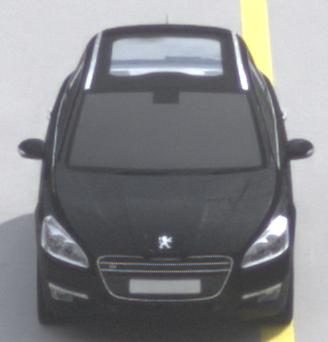
Make: Peugeot
Model: 508 SW 120 VTi
Detailed model: 508 (I) SW
Model produced from: 2011/03
Model produced until: 2014/05
Doors: 5
Color: black
Road condition: dry road
Daytime: morning or afternoon
Contrast: low contrast